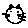
Label: cat